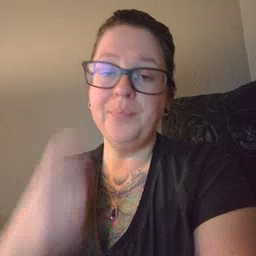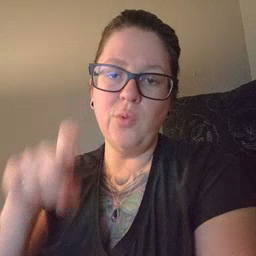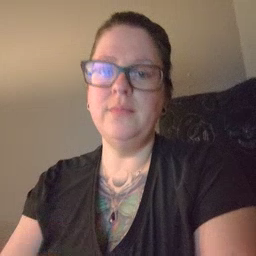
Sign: cry